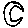
Label: moon